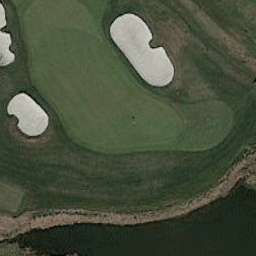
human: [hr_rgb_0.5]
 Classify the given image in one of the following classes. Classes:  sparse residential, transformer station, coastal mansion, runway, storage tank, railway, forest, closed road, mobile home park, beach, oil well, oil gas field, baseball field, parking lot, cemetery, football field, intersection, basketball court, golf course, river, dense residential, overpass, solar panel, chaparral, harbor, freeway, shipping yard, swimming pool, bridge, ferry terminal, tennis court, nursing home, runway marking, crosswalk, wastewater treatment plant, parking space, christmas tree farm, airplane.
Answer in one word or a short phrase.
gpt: golf course